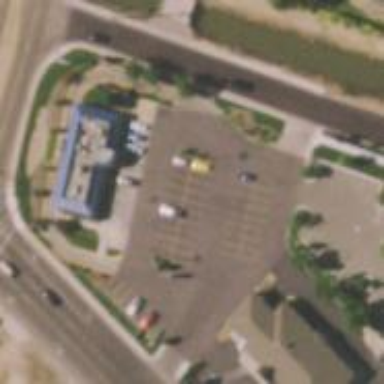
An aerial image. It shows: Retail area.